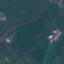
Land use / land cover class: Pasture